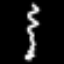
Label: squiggle